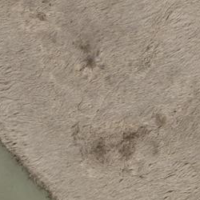
EUNIS habitat code: 21
Species observed at this site:
Certhia brachydactyla
Tachybaptus ruficollis
Corvus corone
Podiceps cristatus
Fulica atra
Falco subbuteo
Alcedo atthis
Sylvia borin
Sylvia atricapilla
Chroicocephalus ridibundus
Phylloscopus collybita
Poecile palustris
Larus michahellis
Gallinula chloropus
Cygnus olor
Ardea alba
Luscinia megarhynchos
Erithacus rubecula
Cuculus canorus
Tringa glareola
Pica pica
Tringa totanus
Panurus biarmicus
Acrocephalus scirpaceus
Tringa nebularia
Anas platyrhynchos
Sturnus vulgaris
Aythya fuligula
Fringilla coelebs
Tadorna tadorna
Turdus merula
Columba palumbus
Chlidonias niger
Phalacrocorax carbo
Circus aeruginosus
Mareca strepera
Parus major
Hirundo rustica
Locustella luscinioides
Mergus merganser
Milvus migrans
Sterna hirundo
Anser anser
Calidris pugnax